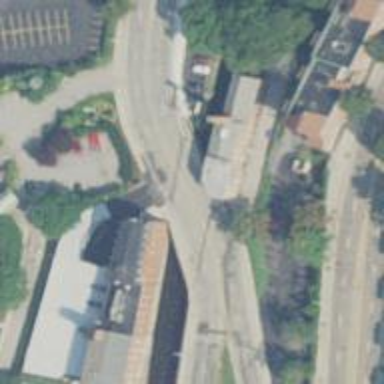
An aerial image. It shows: Primary highway bridge with asphalt surface.